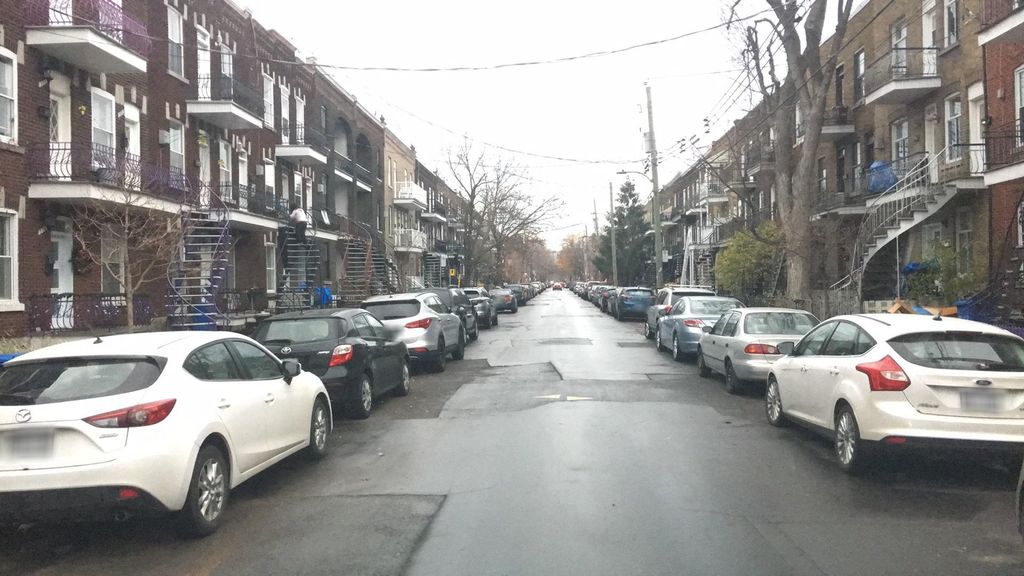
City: montreal